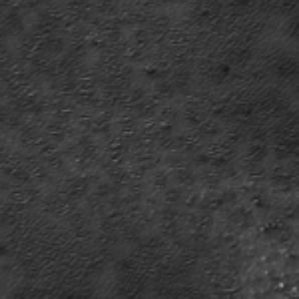
Label: frost